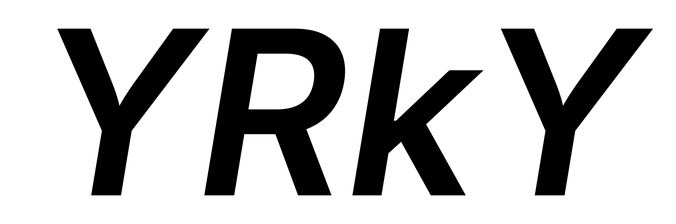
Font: Inter-Italic_SemiBold_Italic